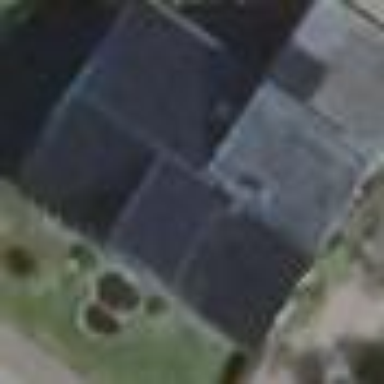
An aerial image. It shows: Building with gabled roof in black color. The roof orientation is along the building length.